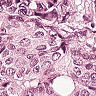
Metastatic tissue present: yes